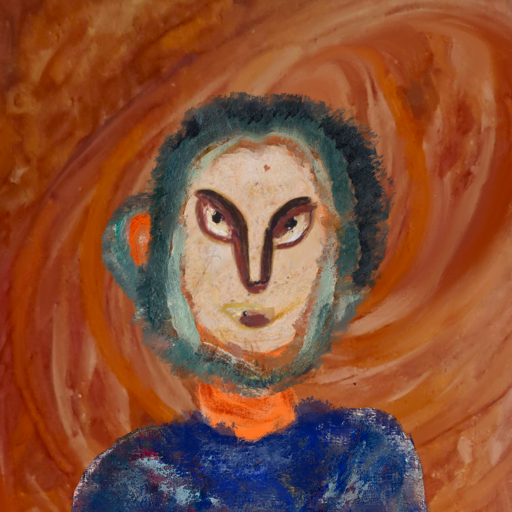
Background: Pious_Lady, Head And Neck Front: Rupkatha, Face Front: After_Raid, Bust: Irani, Hair Front: Boggyland, Head Accessory: Blank, Second Necklace: Blank, Necklace: Blank, Baby: Blank